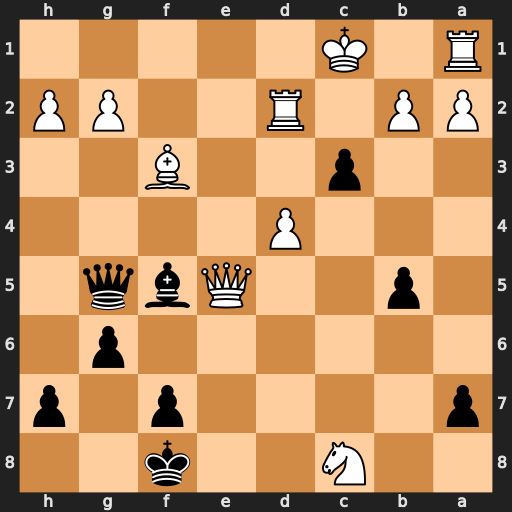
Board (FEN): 2N2k2/p4p1p/6p1/1p2Qbq1/3P4/2p2B2/PP1R2PP/R1K5
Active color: b
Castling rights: -
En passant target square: -
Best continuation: Qxd2#